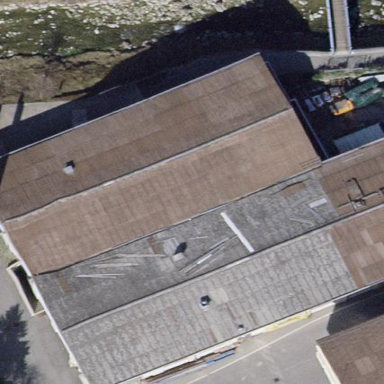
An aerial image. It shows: Industrial building.